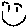
Label: smiley face